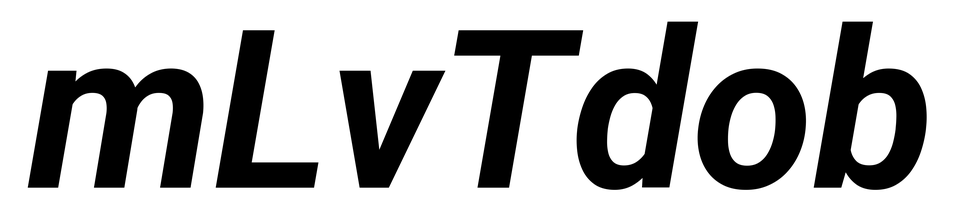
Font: Roboto-Italic_Bold_Italic